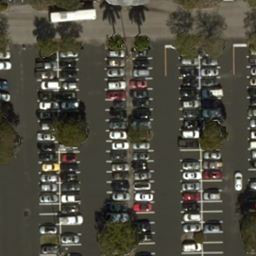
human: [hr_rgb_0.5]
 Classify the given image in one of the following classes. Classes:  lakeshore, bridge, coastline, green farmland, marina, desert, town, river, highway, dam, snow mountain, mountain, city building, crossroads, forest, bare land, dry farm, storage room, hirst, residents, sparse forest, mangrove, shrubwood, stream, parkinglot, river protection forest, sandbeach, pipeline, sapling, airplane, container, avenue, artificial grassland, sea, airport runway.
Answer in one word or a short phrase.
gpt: parkinglot